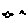
Label: star